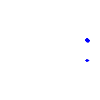
Particle: pion